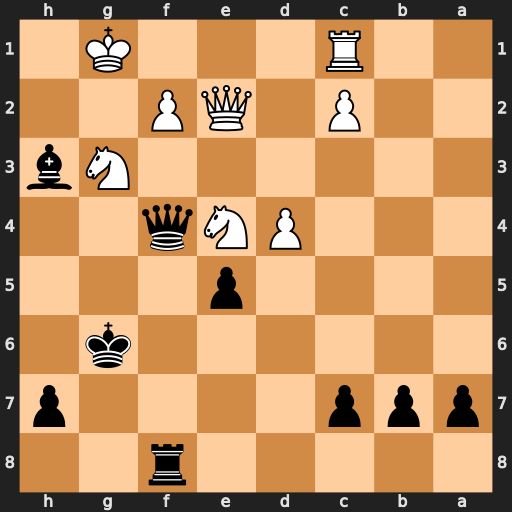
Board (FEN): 5r2/ppp4p/6k1/4p3/3PNq2/6Nb/2P1QP2/2R3K1
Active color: b
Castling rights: -
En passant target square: -
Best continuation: Qxc1+ Kh2 Qh6